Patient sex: F
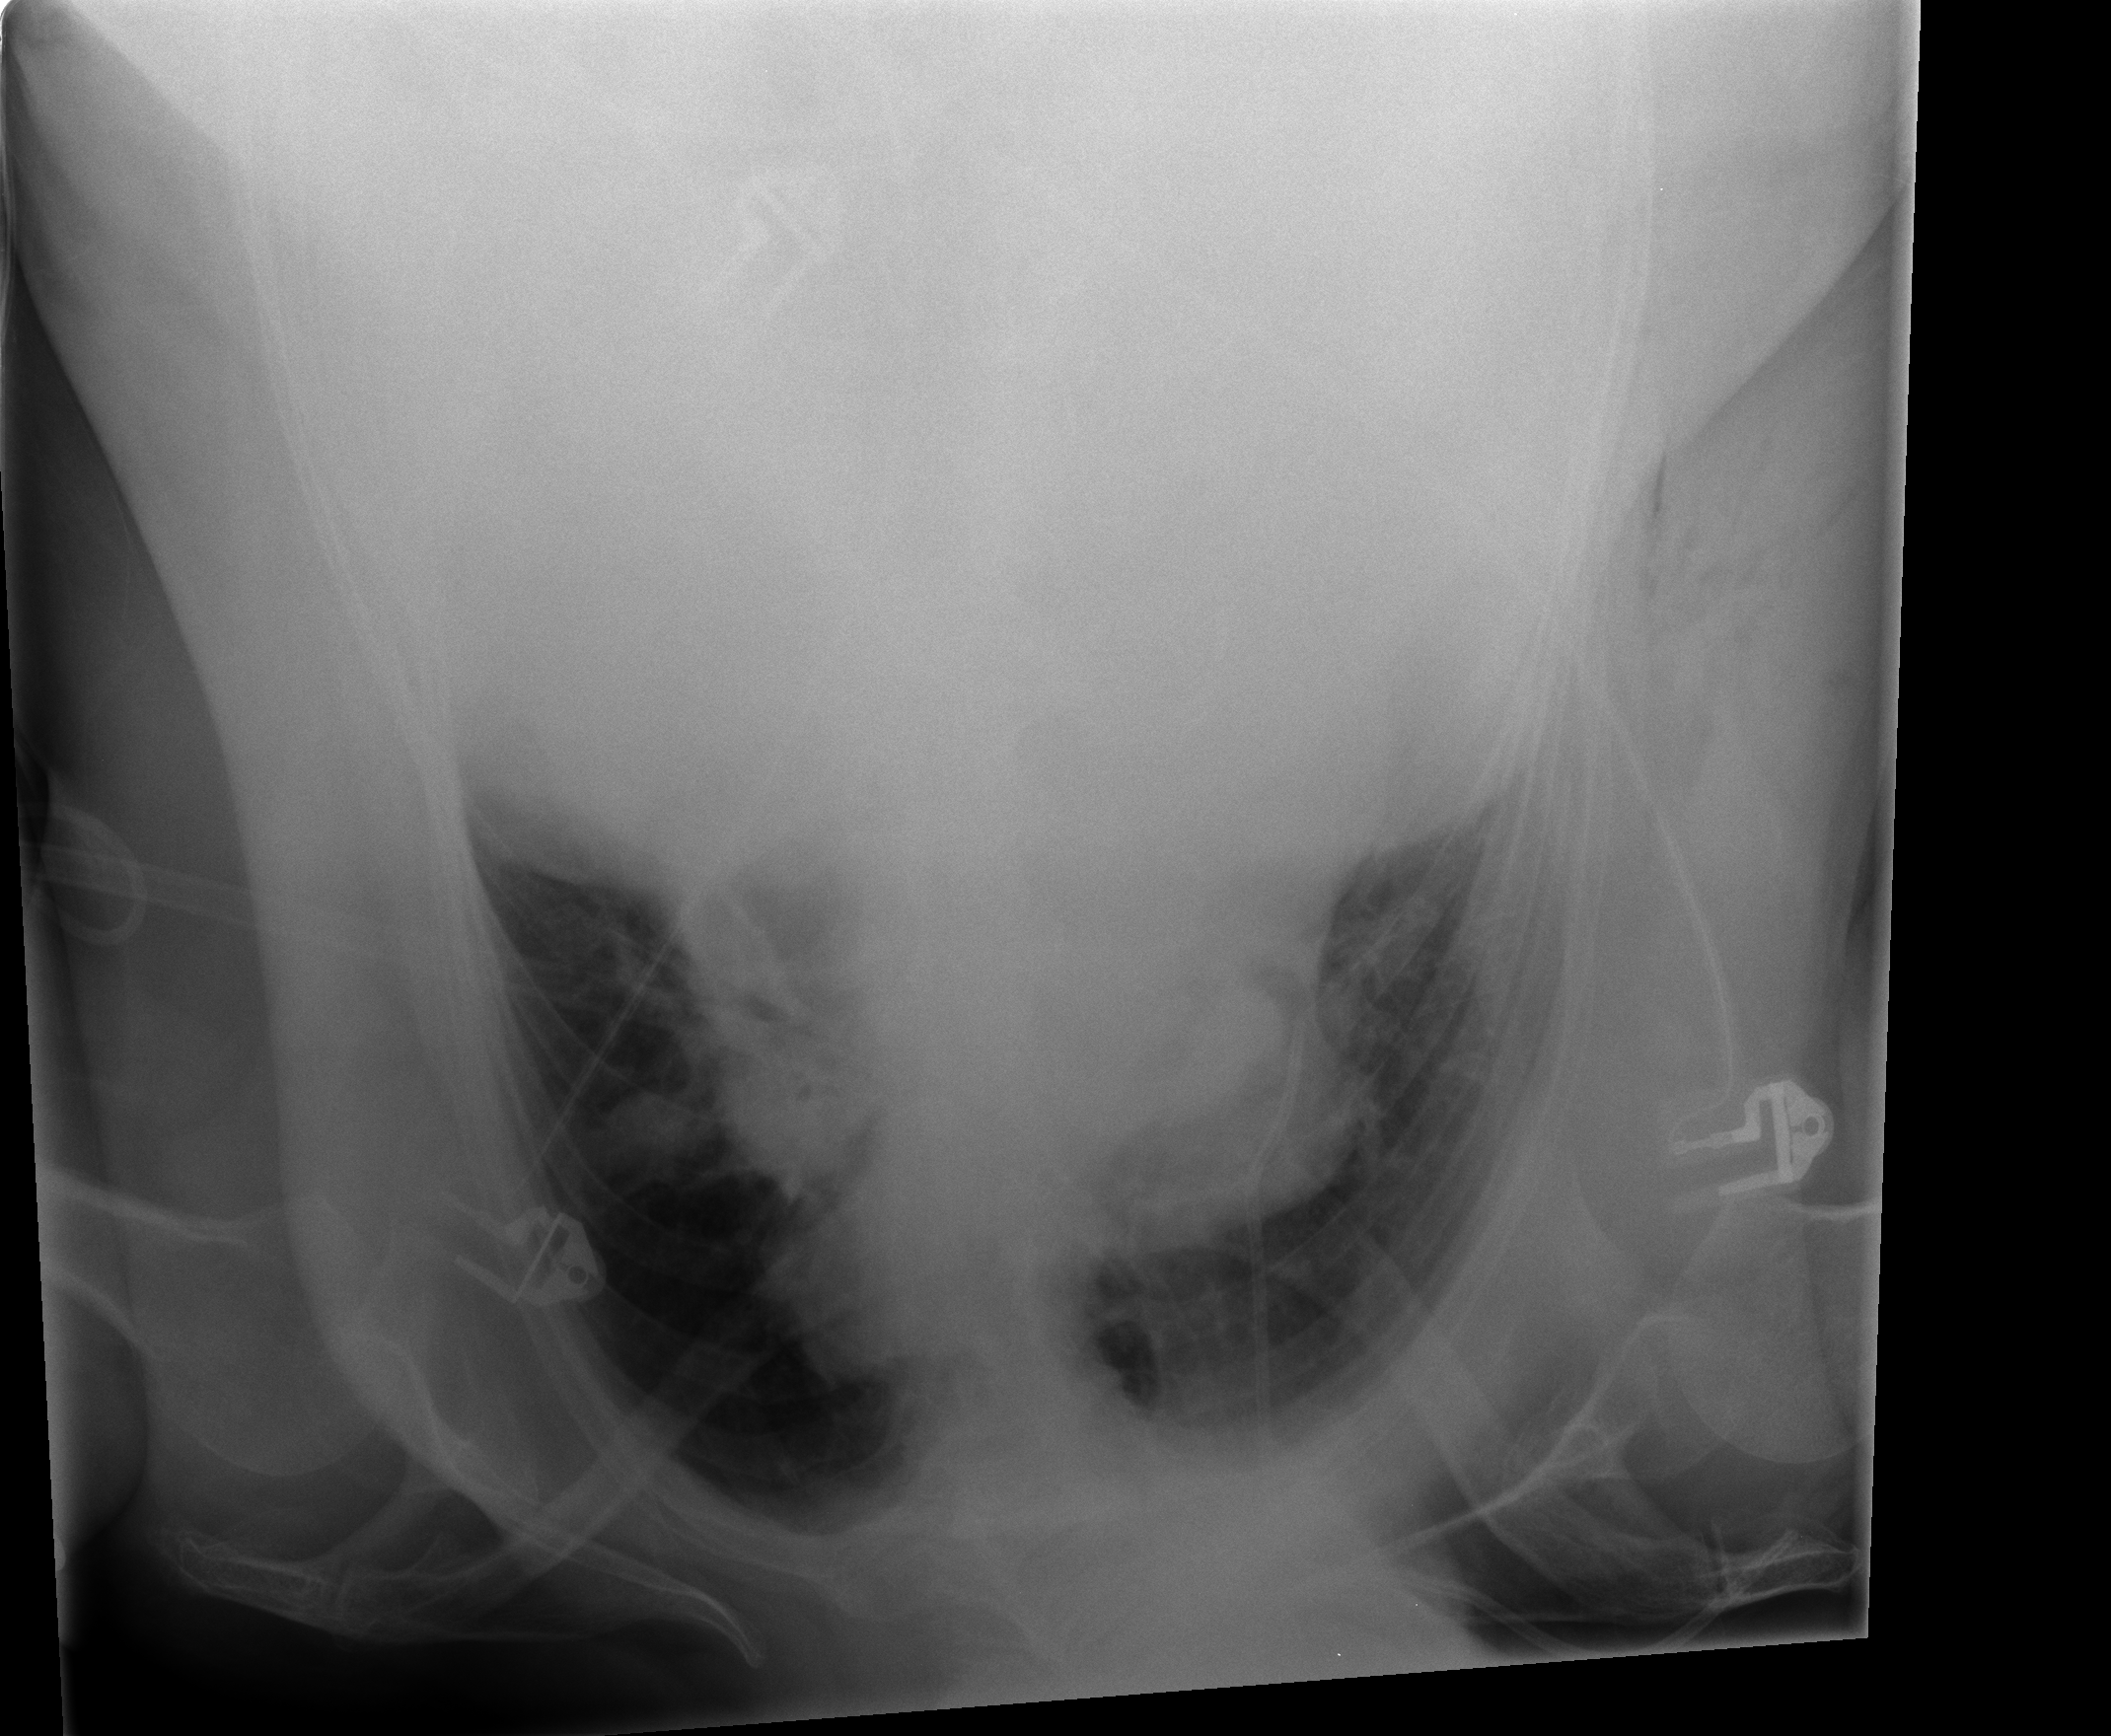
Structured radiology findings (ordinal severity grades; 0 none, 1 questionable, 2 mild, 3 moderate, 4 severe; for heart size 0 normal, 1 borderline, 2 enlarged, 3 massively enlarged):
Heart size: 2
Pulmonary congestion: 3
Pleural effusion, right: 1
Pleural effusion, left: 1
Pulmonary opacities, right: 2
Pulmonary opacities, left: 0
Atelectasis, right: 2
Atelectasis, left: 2